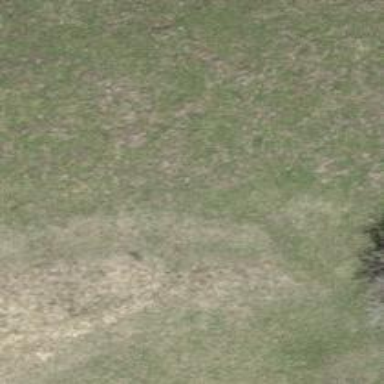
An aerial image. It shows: Grass path.